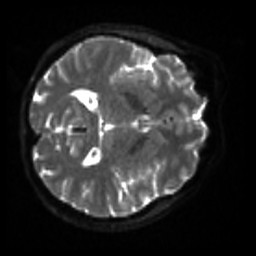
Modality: sbref
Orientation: axial
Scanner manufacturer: siemens
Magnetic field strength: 3 T
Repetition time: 4 s
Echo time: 0.0594 s